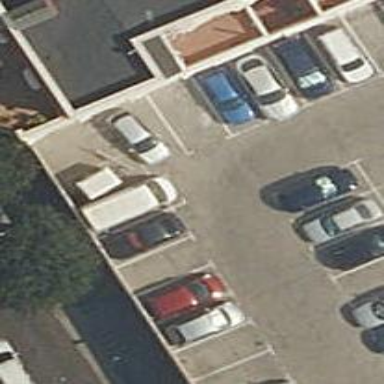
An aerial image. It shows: Parking aisle designated as service road.